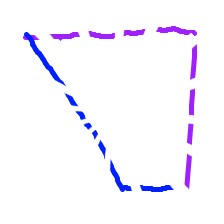
Shape: trapezoid